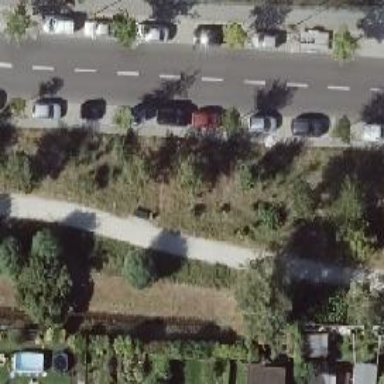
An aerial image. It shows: Avenue of trees.